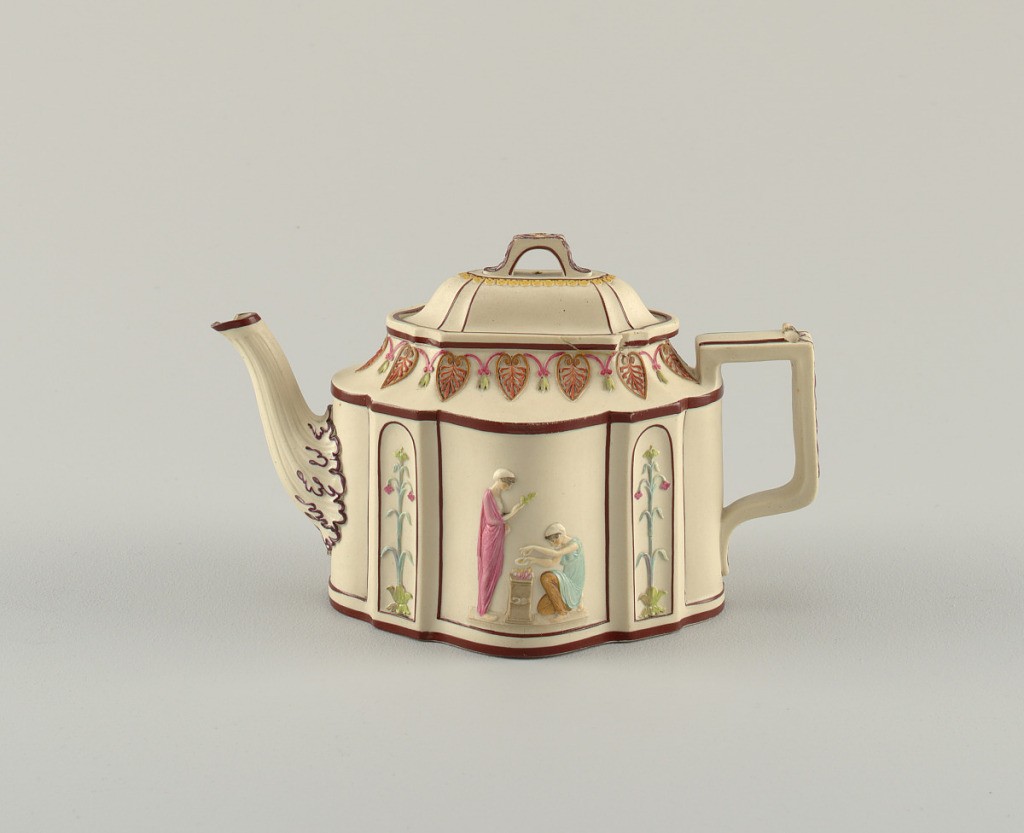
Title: Teapot and cover
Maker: John Turner, Lane End, Staffordshire, England, 1759 - 1780
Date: ca. 1785
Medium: Enameled stoneware
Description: Silversmith's shape: oblong with four bowed panels alternating with four rectangular panels containing niches; long ogee spout, rectangular flat handle. Oblong domed cover with strap handle, sliding in grooves in top of pot. Relief decoration in polychrome showing classical figures in the bow panels; vines in niches; lotus and anthemion band about cavetto shoulder, leaves on handle, spout and cover.